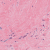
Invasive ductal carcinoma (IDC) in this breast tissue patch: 0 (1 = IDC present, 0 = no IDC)